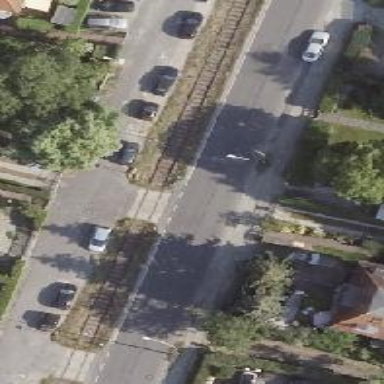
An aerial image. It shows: Uncontrolled level crossing for the railway.